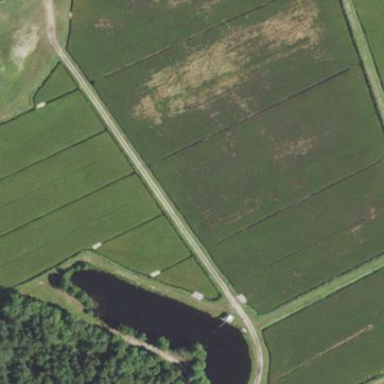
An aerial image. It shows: Farmland next to wetland area.